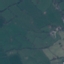
Land use / land cover: Pasture